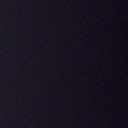
Screen state: off